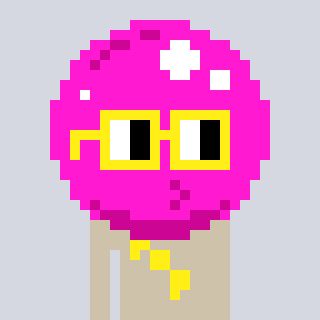
a pixel art character with square yellow glasses, a bubblegum-shaped head and a bege-colored body on a cool background